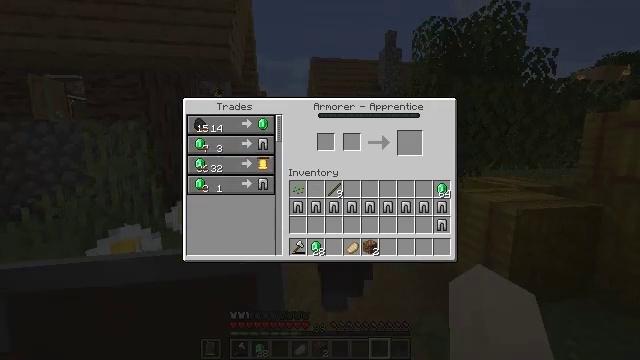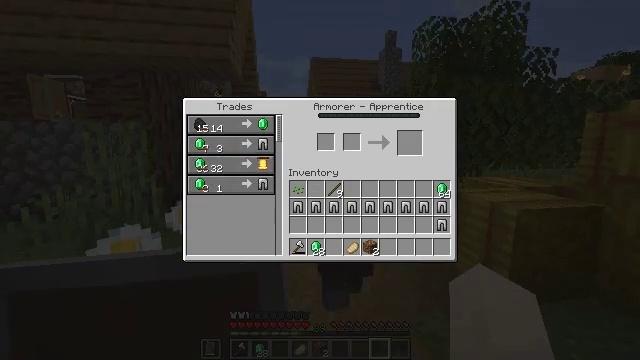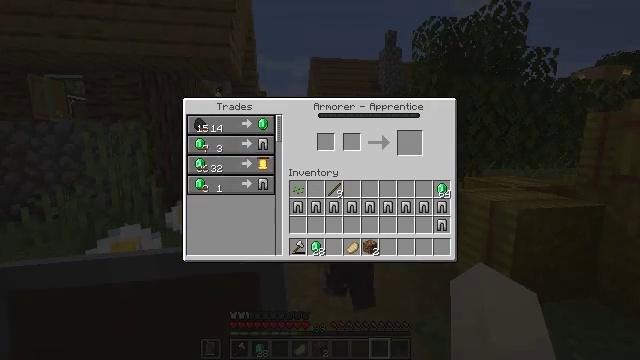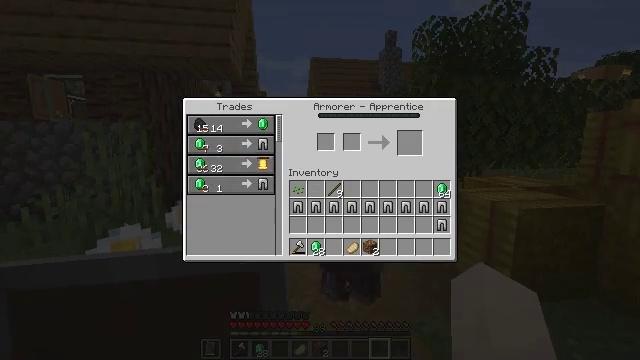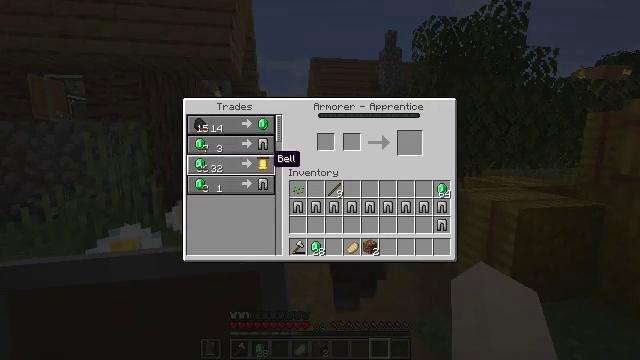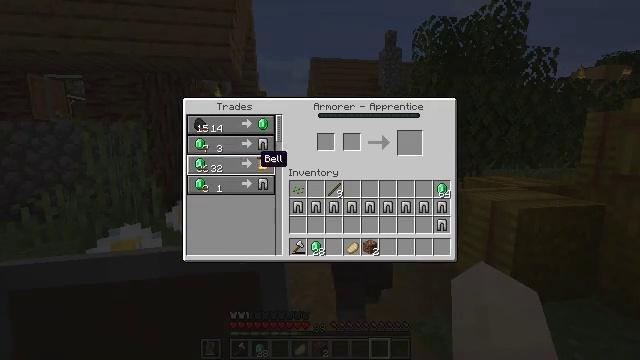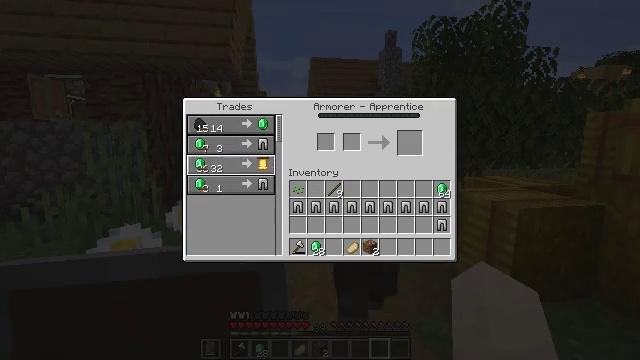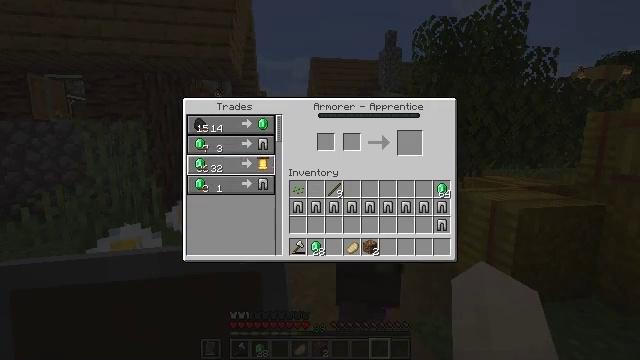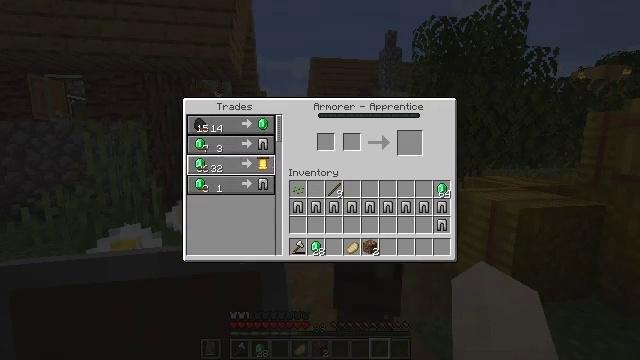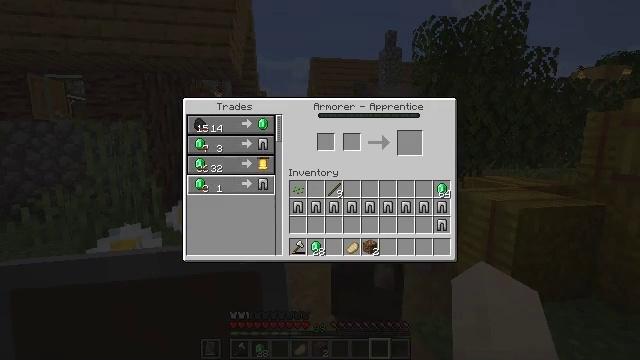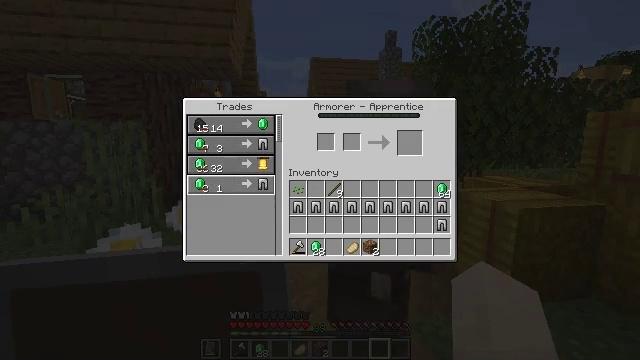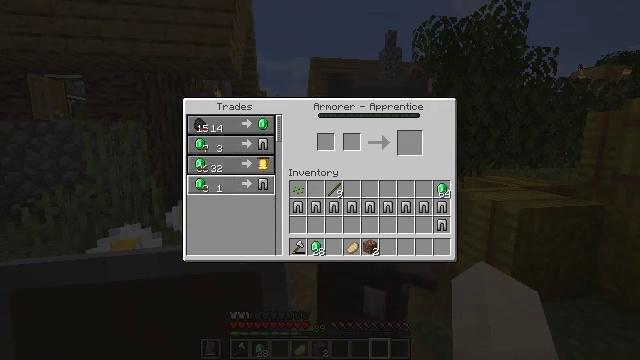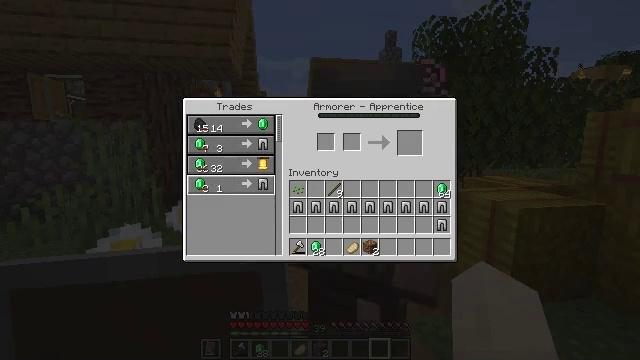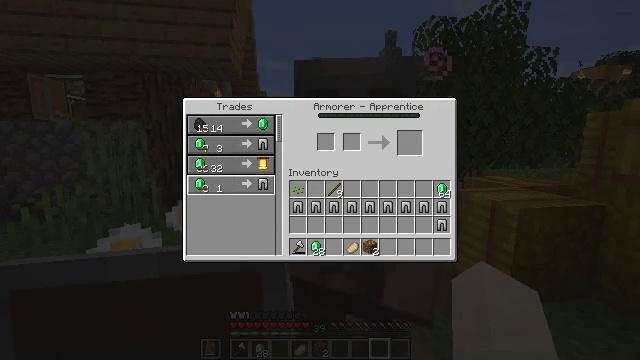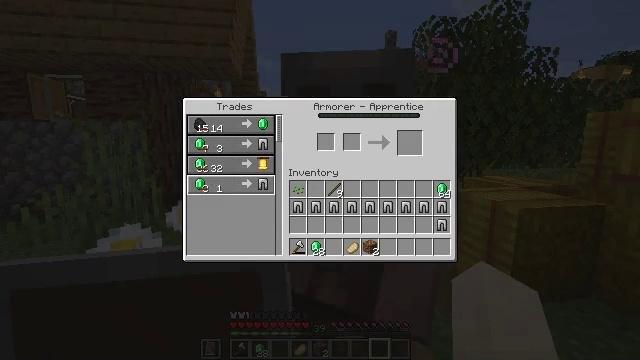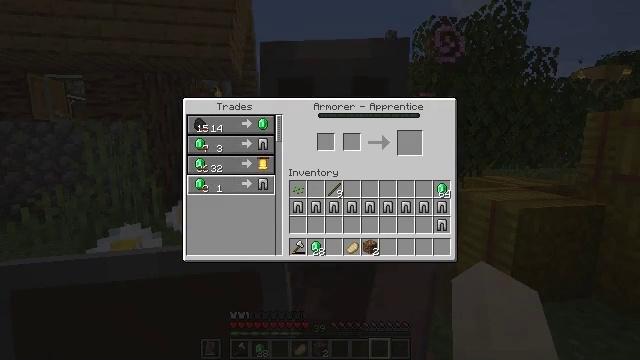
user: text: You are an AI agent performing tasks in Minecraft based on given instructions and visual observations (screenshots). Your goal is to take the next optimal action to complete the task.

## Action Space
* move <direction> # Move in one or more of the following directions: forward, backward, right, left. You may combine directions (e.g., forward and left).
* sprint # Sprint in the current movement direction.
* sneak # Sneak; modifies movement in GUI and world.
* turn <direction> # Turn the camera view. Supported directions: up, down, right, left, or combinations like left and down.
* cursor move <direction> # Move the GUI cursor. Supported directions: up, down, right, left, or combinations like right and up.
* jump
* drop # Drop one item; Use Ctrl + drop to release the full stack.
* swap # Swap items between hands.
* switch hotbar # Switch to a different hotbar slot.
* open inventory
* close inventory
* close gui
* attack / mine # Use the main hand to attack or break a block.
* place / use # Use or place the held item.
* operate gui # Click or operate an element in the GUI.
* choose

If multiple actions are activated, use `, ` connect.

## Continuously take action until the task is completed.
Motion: motion action
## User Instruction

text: Craft a set of chainmail leggings at the crafting table.
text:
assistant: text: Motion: cursor move left
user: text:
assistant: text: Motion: cursor move left
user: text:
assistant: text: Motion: cursor move left
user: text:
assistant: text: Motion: cursor move left
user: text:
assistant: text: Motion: cursor move left
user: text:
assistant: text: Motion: cursor move left
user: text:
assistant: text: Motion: no_op
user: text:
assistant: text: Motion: no_op
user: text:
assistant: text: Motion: no_op
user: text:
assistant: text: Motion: cursor move right
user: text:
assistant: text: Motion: no_op
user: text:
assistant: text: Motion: no_op
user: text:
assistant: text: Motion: no_op
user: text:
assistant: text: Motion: no_op
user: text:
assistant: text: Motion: no_op
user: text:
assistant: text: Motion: no_op
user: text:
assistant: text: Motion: no_op
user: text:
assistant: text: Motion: no_op
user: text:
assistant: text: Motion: operate gui
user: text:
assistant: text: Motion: operate gui
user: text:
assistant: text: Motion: operate gui
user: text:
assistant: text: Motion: no_op
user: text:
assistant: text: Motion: no_op
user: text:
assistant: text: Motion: no_op
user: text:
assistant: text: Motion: no_op
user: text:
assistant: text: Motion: no_op
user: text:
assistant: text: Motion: no_op
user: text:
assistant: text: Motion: cursor move right
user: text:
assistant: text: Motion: cursor move right and up
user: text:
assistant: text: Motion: cursor move right and up